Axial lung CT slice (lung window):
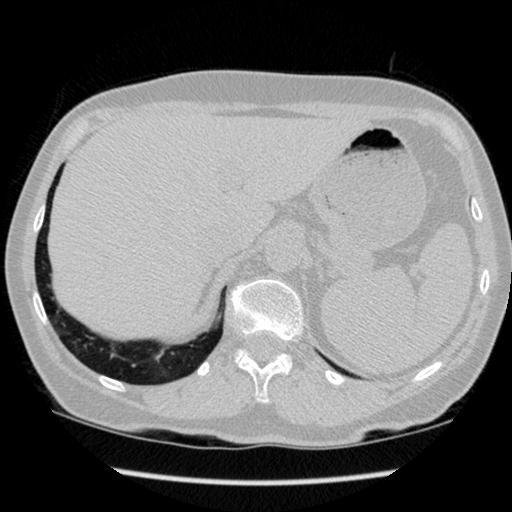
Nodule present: no